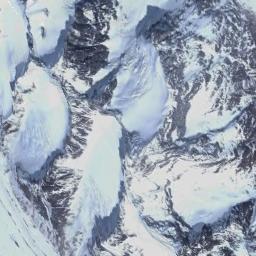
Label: snowberg